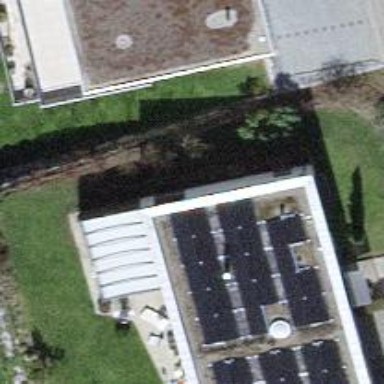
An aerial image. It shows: Solar photovoltaic panel generator.